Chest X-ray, AP view. Patient: 46 years old, sex M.
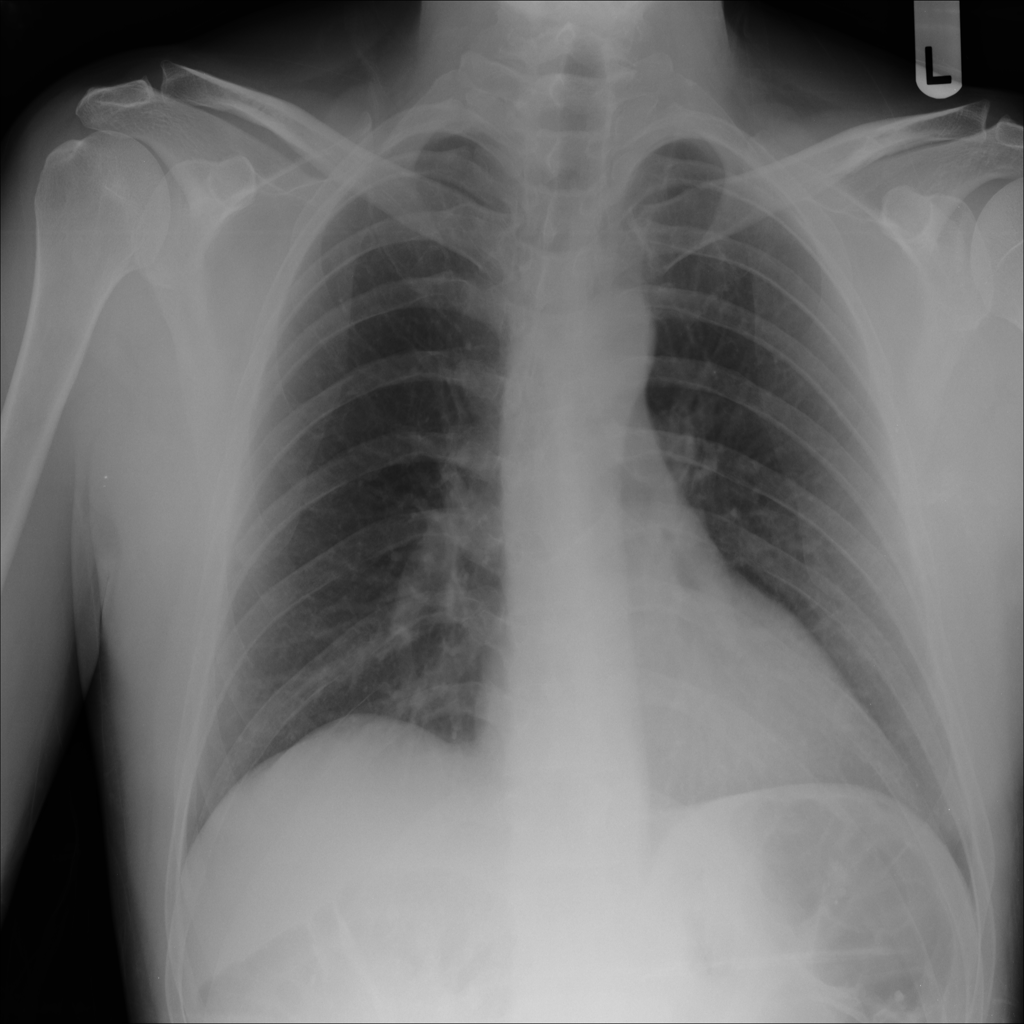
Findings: No Finding